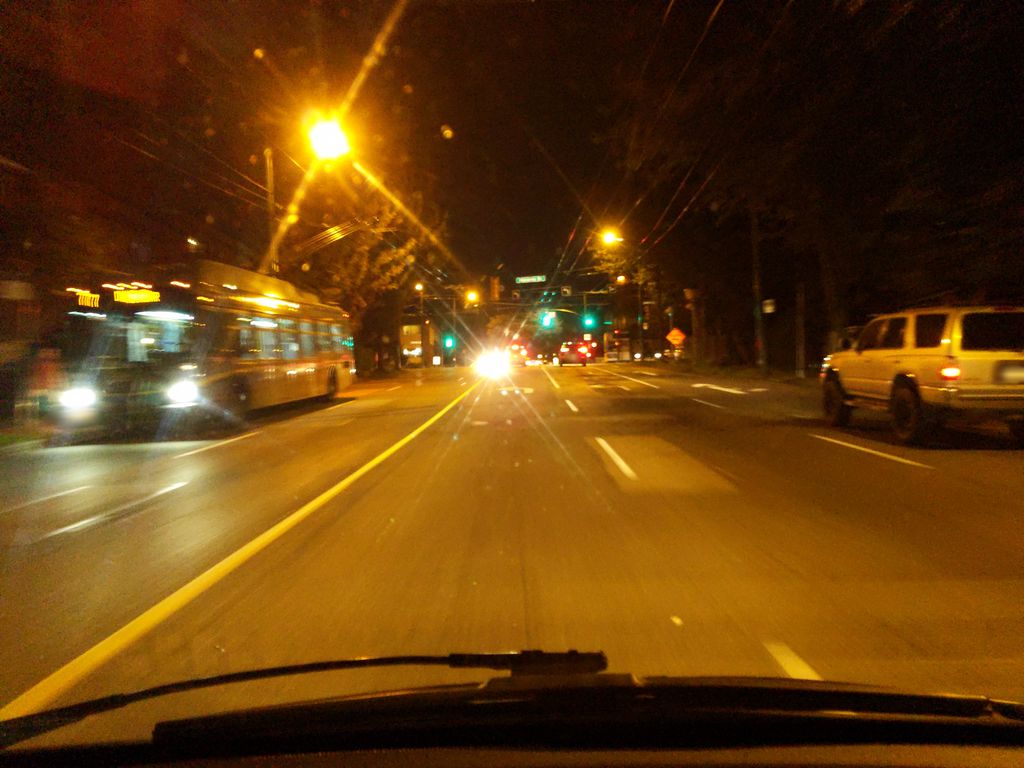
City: vancouver